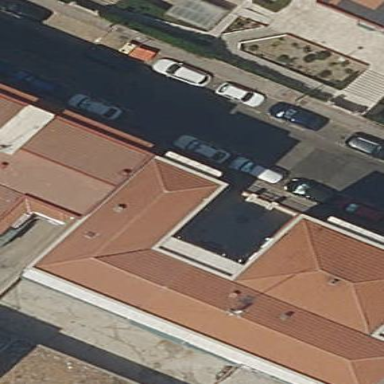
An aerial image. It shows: View of apartment building.